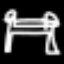
Label: bed